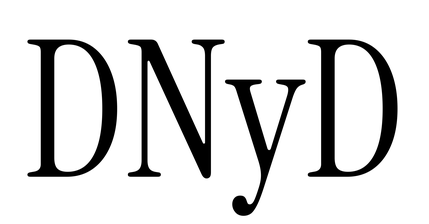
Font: InstrumentSerif-Regular